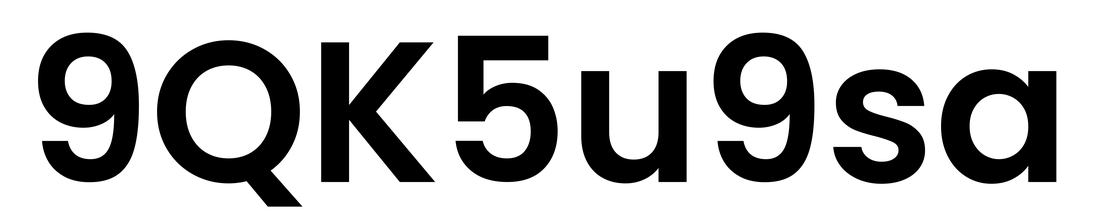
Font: Poppins-SemiBold